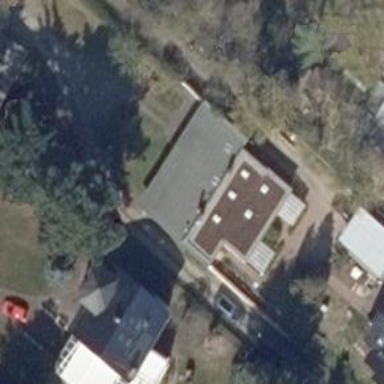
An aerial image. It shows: Bungalow.